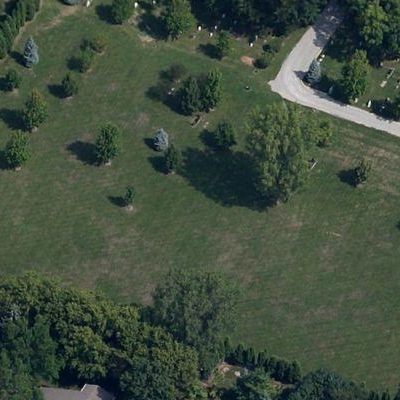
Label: Grass